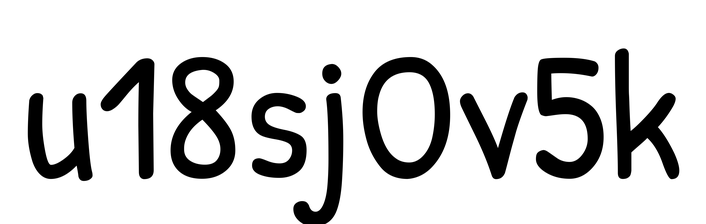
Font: PatrickHand-Regular